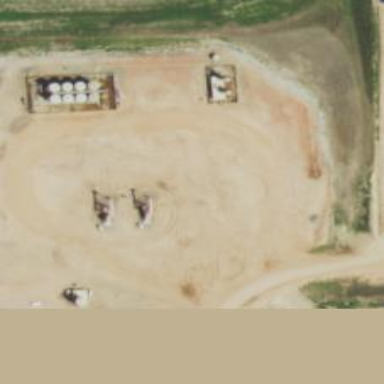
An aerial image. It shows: Petroleum well that is man-made.